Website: home-depot
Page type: billing-address
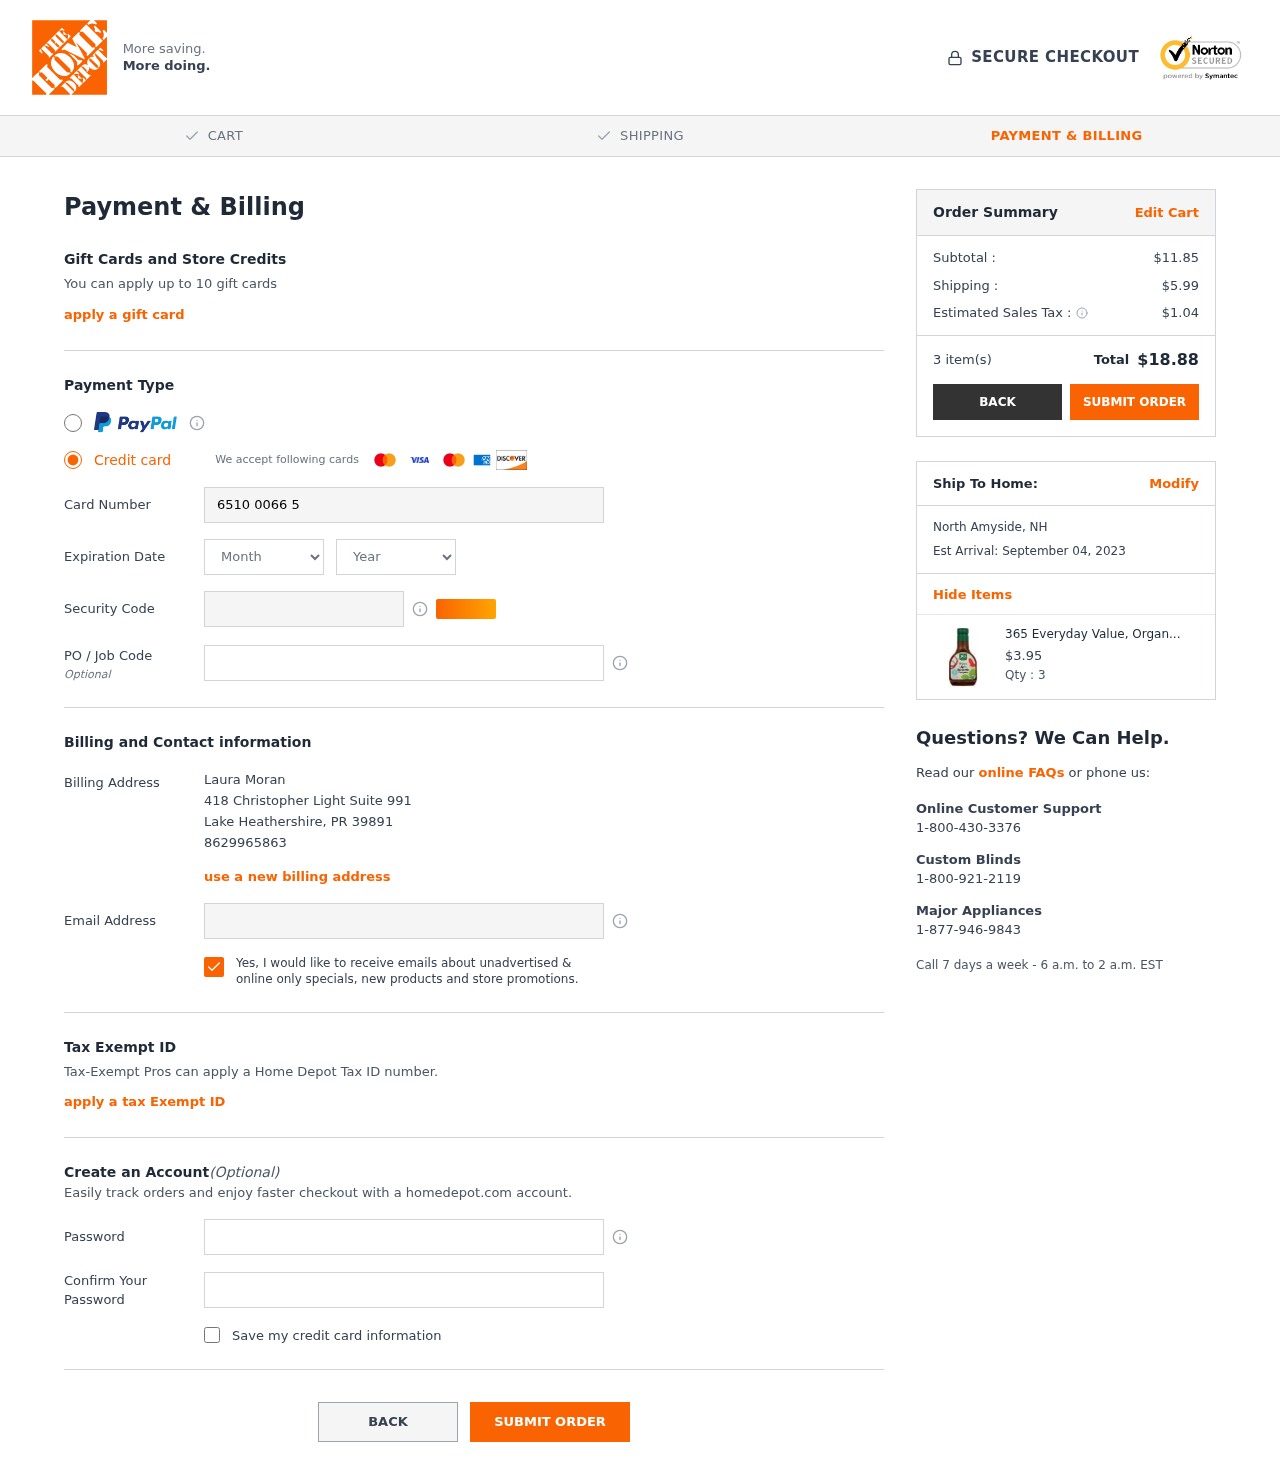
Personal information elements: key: PII_CARD_CVV
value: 300
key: PII_CARD_EXPIRY_MONTH
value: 02
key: PII_CARD_EXPIRY_YEAR
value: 27
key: PII_CARD_NUMBER
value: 6510 0066 5848 4396
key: PII_CITY
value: Lake Heathershire
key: PII_CITY2
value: North Amyside
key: PII_EMAIL
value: lauramoran@gmail.com
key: PII_FULLNAME
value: Laura Moran
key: PII_PHONE
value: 8629965863
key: PII_POSTCODE
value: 39891
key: PII_STATE_ABBR
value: PR
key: PII_STATE_ABBR2
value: NH
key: PII_STREET
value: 418 Christopher Light Suite 991
Product elements: key: PRODUCT1_NAME
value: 365 Everyday Value, Organic Light Balsamic Vinaigrette, 16 fl oz
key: PRODUCT1_PRICE
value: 3.95
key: PRODUCT1_QUANTITY
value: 3
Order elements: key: ORDER_SUBTOTAL
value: $11.85
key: ORDER_SHIPPING_COST
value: $5.99
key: ORDER_TAX
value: $1.04
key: ORDER_NUM_ITEMS
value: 3 item(s)
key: ORDER_TOTAL
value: $18.88
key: ORDER_DELIVERY_DATE
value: Est Arrival: September 04, 2023